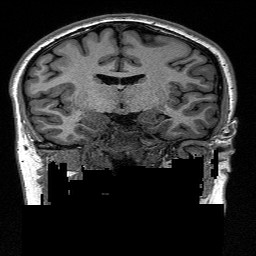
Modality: T1w
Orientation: sagittal
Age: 21
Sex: female